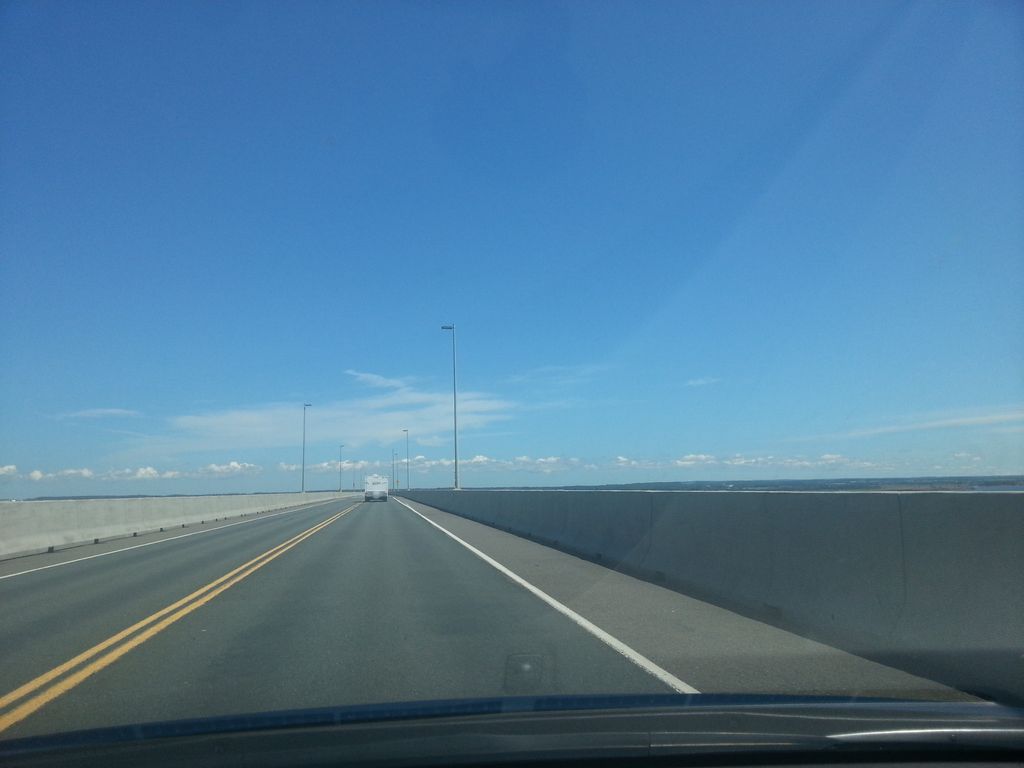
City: charlottetown